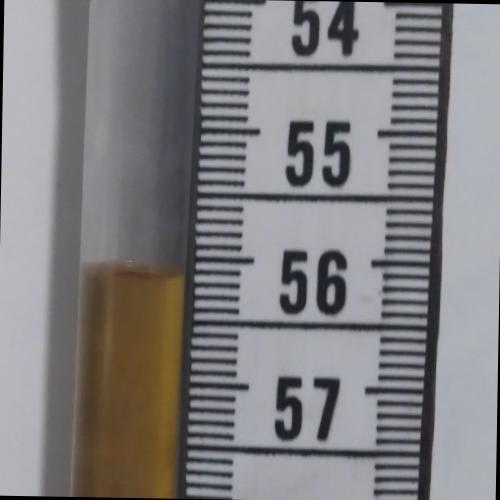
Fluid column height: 56.1 cm